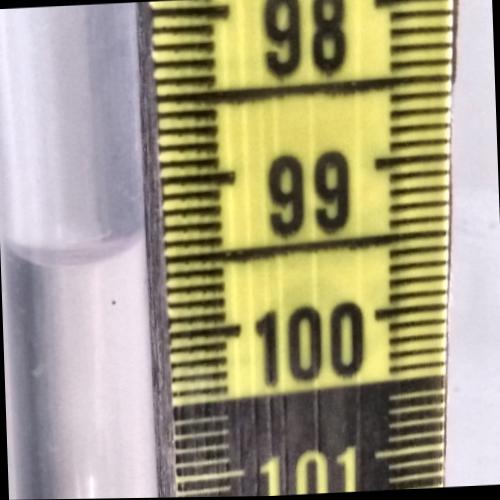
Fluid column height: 99.4 cm